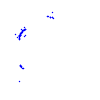
Particle: proton